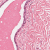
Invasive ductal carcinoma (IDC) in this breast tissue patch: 0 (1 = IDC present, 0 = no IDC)